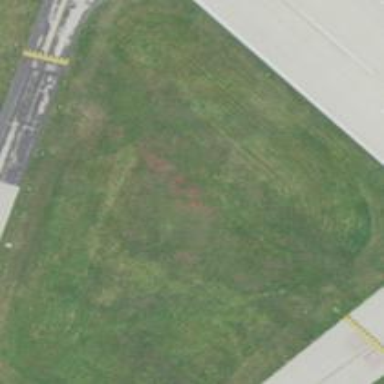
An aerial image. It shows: Open area covered with grass.